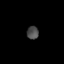
Tissue: lung
Cell type: Epithelial cells
Senescence score: 0.2023
Nuclear area (px): 152
Mean DAPI intensity: 73.908